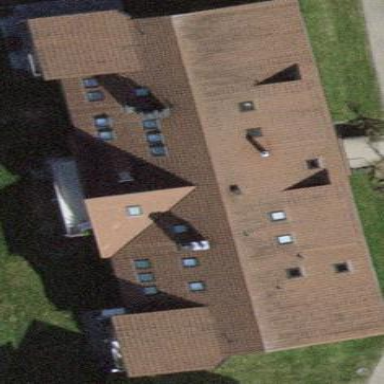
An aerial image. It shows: View of apartment building.